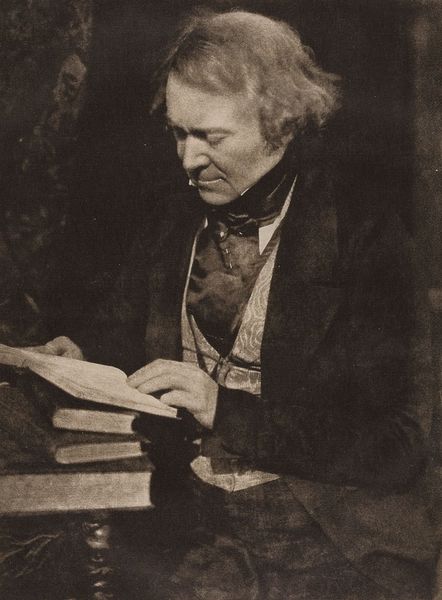
Titel: Mr. Rintoul, Editor 'Spectator'
Künstler: David Octavius Hill
Standort: Hamburg
Institution: Museum für Kunst und Gewerbe Hamburg
Schlagwörter: mann, portrait, figur, person, lesen, foto, fotografie, photographie, photo, lichtbild, historische, japanpapier, bildwerke, heliogravur, angewandte und bildende kunst, hessische systematik, porträt, persönlichkeit, porträtfotografie, porträtphotographie, hüftbild, heliogravüre, photogravüre, fotogravüre, kartonpassepartout